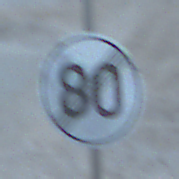
Verkehrszeichen: EndeGeschwindigkeit80
Umgebung: Outdoor, Beach
Tageszeit: SunriseSunset
Wetter: PartlyCloudy
Licht: Natural
Jahreszeit: NotSpecified
Kontrast: LowContrast